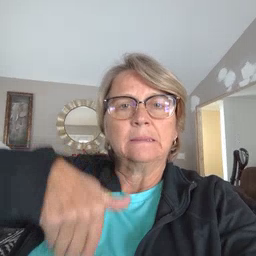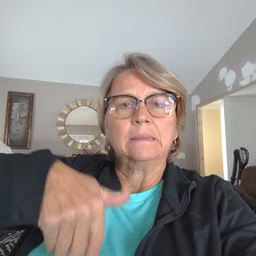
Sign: night